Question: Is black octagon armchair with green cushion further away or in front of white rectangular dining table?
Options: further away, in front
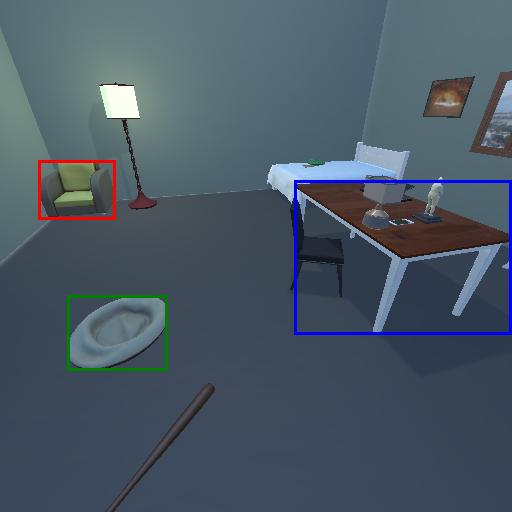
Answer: further away